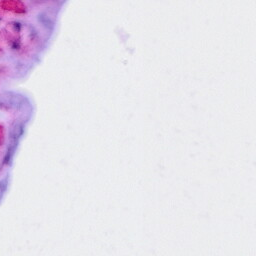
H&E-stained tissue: Ovarian